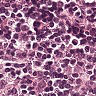
Metastatic tissue present: no